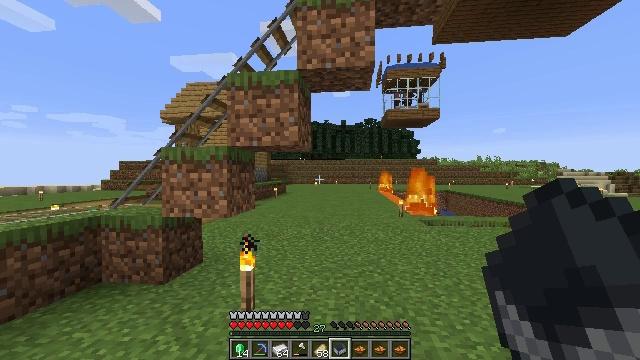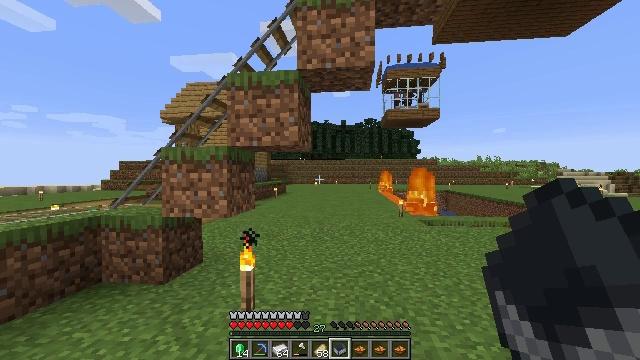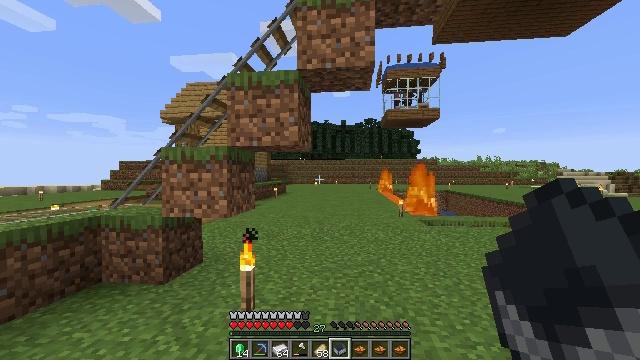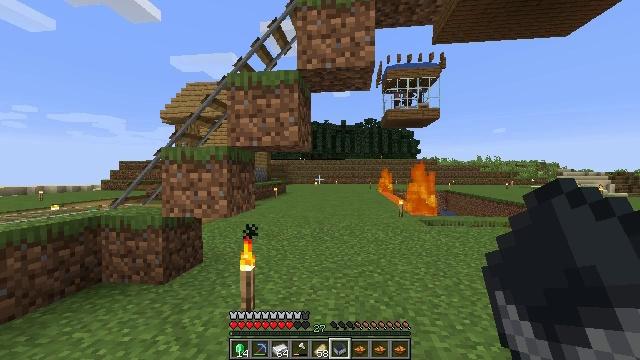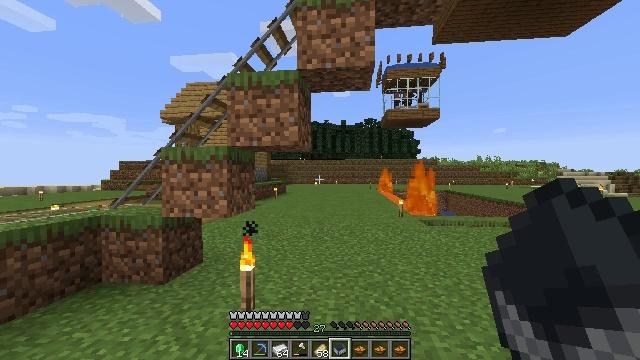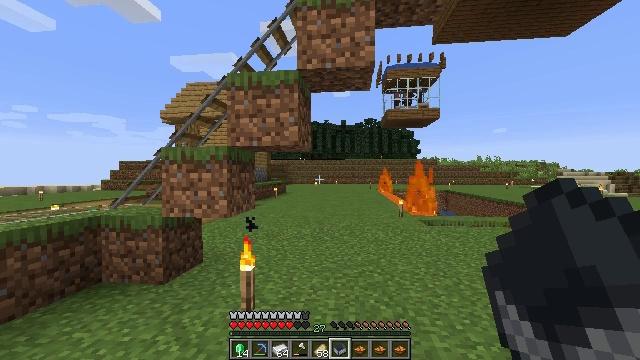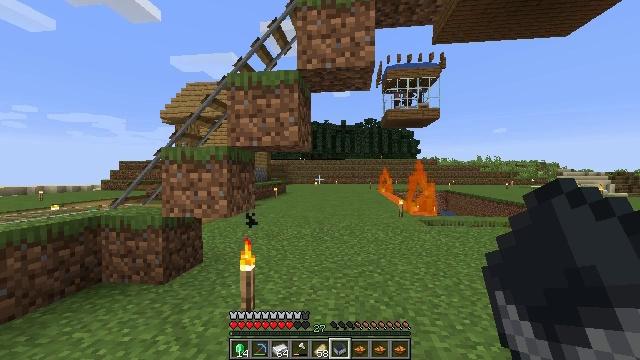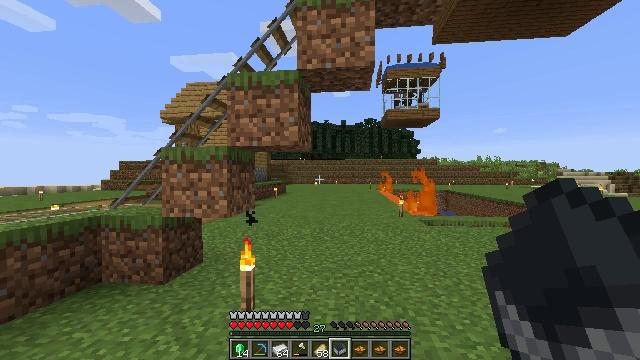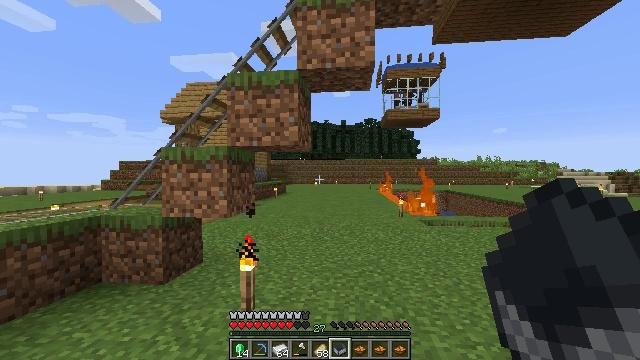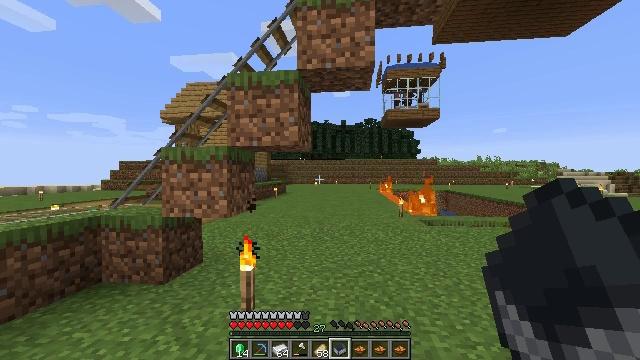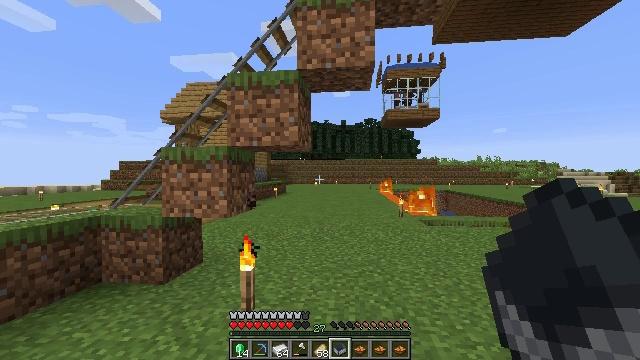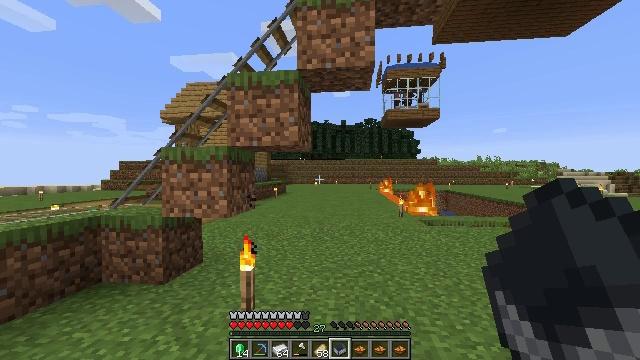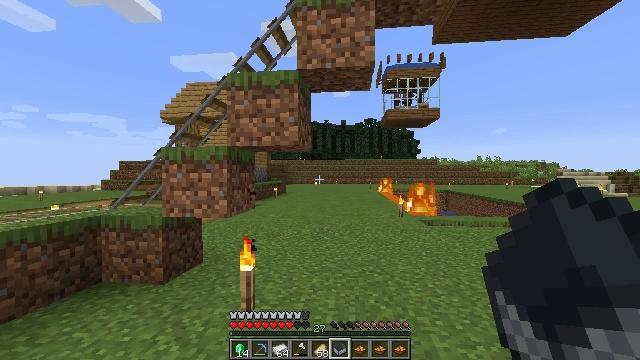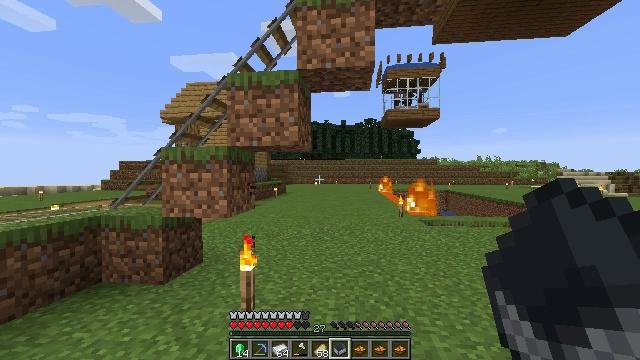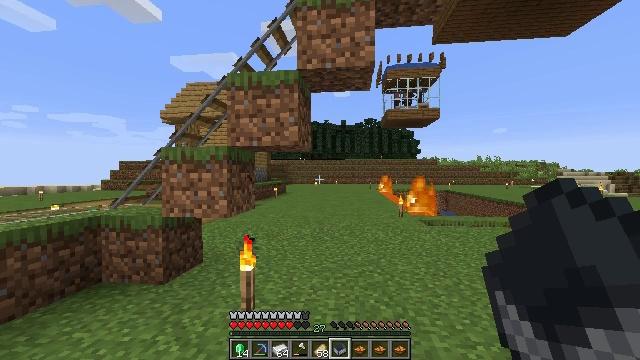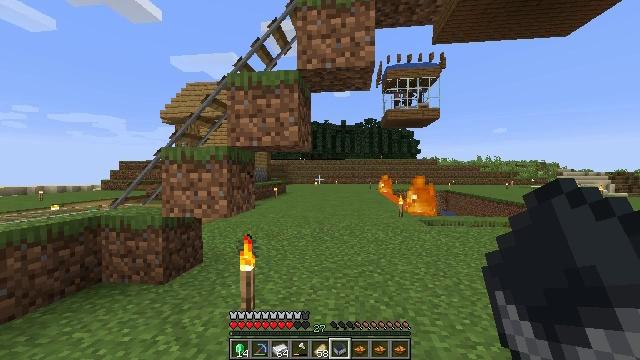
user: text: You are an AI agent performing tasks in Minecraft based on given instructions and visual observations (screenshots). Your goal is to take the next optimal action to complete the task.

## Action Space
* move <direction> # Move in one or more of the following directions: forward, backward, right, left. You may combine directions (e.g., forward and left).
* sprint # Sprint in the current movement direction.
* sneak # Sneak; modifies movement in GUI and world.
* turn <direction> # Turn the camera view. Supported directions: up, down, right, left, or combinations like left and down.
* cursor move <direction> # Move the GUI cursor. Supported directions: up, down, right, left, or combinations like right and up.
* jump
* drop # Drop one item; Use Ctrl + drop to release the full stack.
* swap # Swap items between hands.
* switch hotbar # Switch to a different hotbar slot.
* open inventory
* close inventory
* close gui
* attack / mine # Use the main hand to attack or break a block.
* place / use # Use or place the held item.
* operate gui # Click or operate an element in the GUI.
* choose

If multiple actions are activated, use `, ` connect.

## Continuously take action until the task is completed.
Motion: motion action
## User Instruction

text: Mine the smoker to break it.
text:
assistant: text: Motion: no_op
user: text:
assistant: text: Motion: no_op
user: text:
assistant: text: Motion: no_op
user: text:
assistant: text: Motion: no_op
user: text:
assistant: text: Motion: no_op
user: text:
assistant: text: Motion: no_op
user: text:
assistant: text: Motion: no_op
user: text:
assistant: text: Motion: no_op
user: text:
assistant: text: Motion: no_op
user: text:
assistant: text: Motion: no_op
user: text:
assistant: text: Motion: no_op
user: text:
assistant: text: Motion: no_op
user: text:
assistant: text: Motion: no_op
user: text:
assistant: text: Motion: no_op
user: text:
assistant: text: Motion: no_op
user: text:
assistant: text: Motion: no_op
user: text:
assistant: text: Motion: no_op
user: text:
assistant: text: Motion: no_op
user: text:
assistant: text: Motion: no_op
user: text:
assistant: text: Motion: no_op
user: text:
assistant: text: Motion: no_op
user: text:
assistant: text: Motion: no_op
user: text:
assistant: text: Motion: no_op
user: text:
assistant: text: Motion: no_op
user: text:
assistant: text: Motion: no_op
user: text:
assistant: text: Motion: no_op
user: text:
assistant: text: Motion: no_op
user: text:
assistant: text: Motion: no_op
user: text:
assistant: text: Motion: no_op
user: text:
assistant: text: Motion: no_op